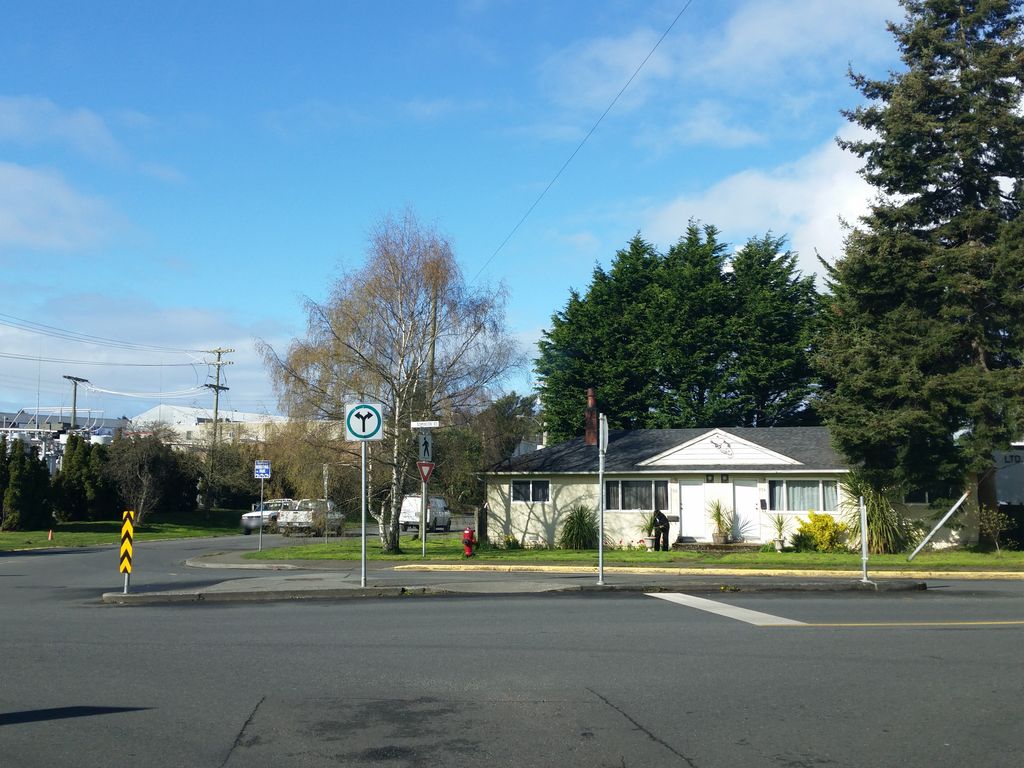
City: victoria